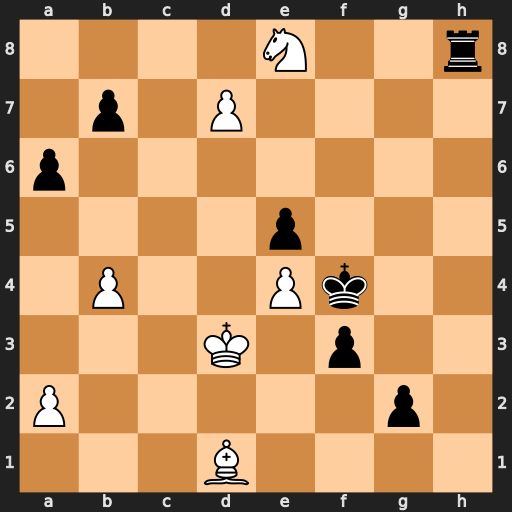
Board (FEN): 4N2r/1p1P4/p7/4p3/1P2Pk2/3K1p2/P5p1/3B4
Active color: w
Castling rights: -
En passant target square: -
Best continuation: d8=Q g1=Q Qf6+